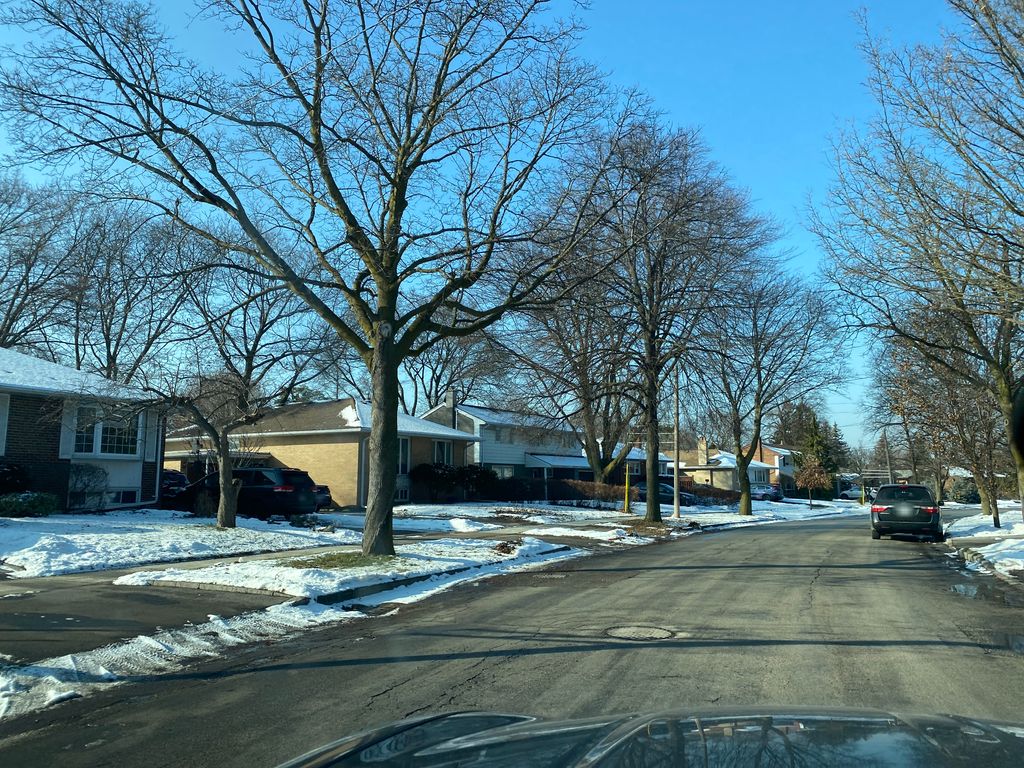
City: toronto